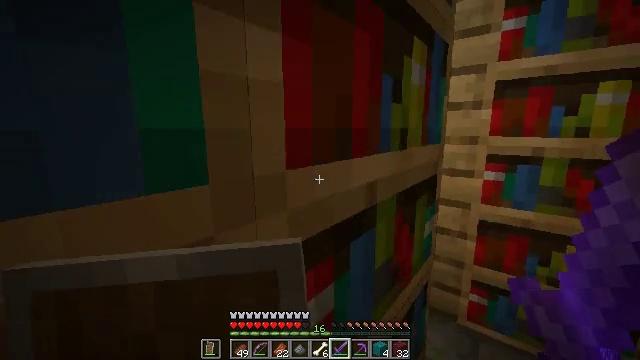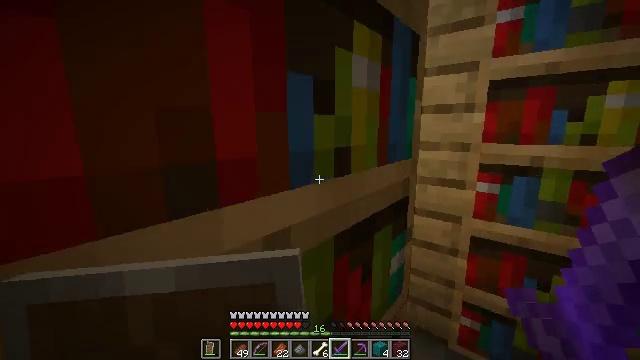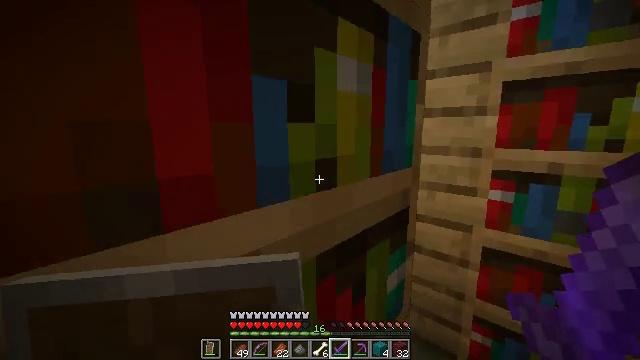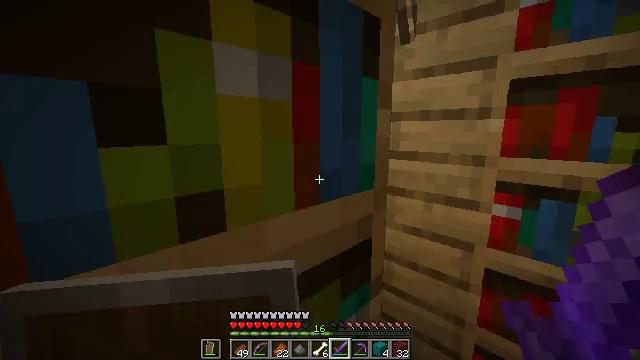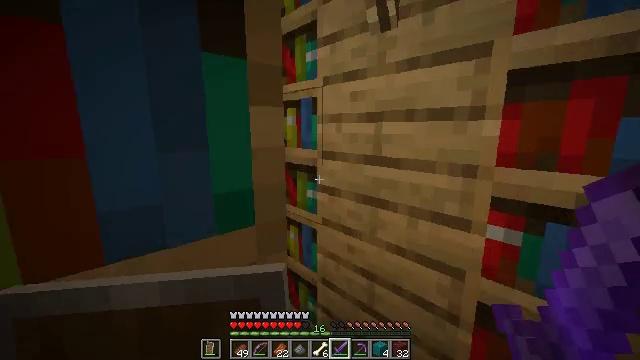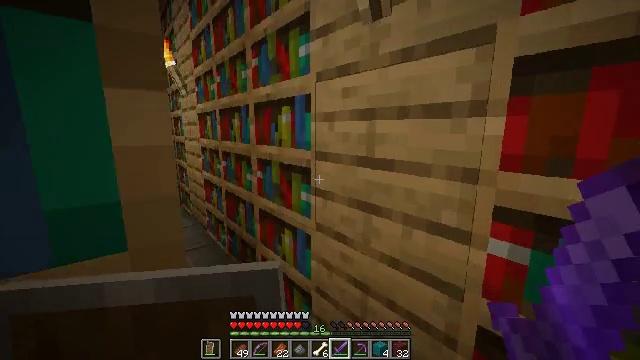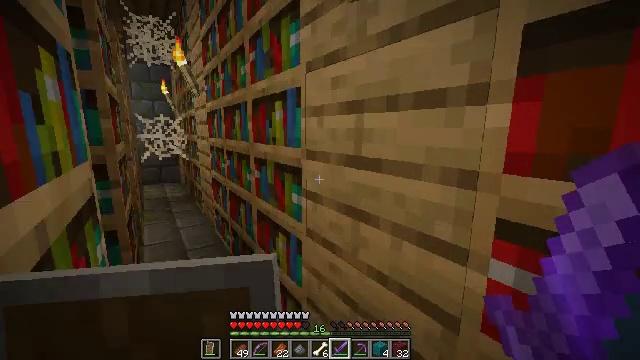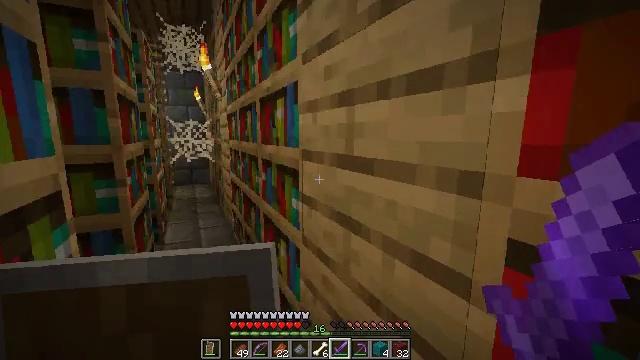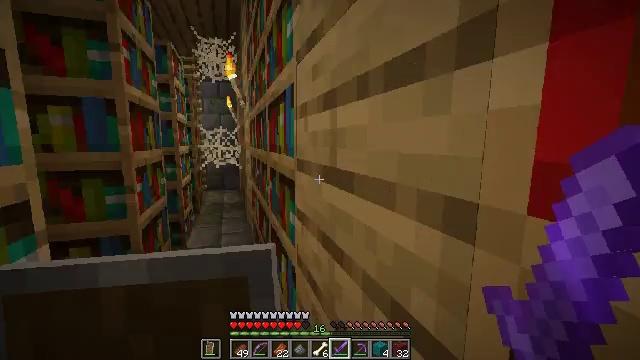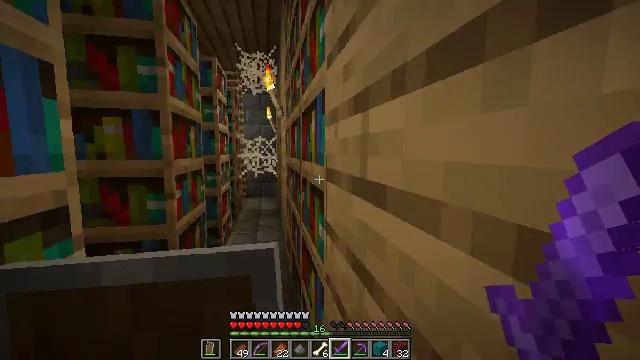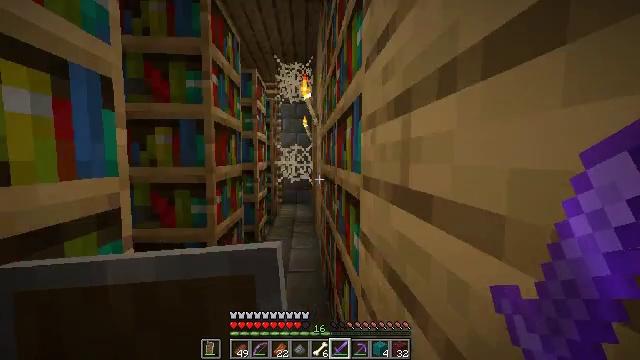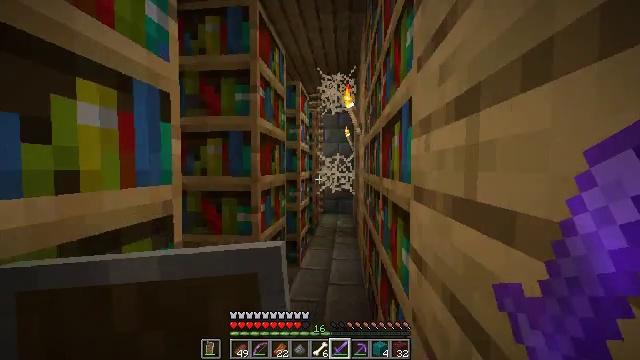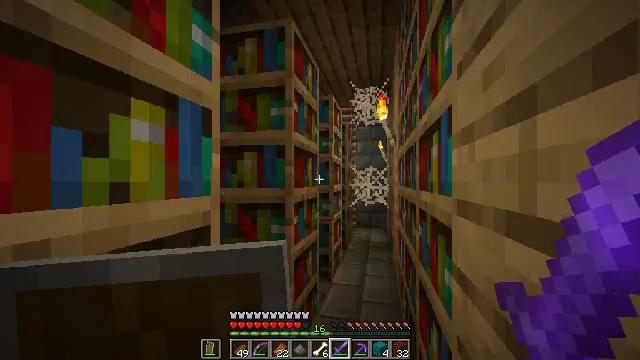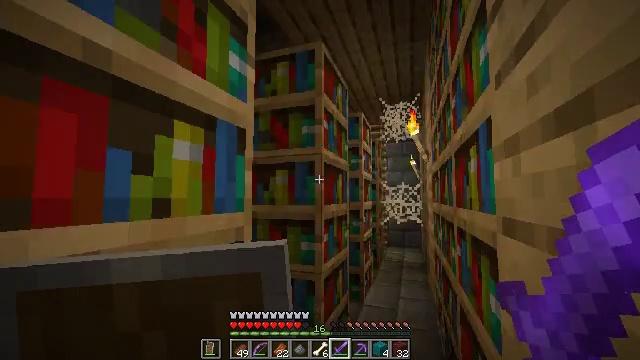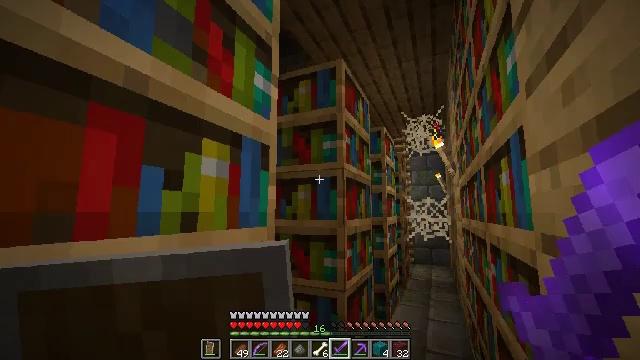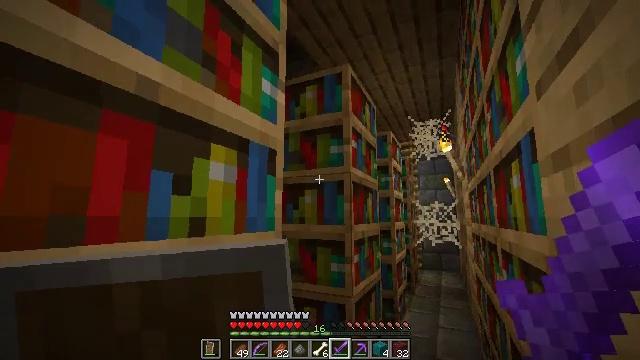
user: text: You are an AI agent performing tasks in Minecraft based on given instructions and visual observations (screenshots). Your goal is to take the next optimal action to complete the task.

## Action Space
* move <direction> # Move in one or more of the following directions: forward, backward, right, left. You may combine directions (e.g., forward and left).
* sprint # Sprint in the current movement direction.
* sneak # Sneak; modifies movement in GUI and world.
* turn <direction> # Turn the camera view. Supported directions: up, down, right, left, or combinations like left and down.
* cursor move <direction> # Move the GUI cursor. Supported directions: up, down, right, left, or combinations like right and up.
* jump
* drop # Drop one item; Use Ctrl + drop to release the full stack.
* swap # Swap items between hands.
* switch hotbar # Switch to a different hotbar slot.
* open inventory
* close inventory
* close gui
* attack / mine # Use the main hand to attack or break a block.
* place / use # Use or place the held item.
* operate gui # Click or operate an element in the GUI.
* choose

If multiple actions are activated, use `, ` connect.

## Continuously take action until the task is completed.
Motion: motion action
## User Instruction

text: Clear out the cobweb from the stronghold.
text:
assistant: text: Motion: move forward and move right
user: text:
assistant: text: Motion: move forward and move right, turn left
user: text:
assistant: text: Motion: move forward and move right, turn left
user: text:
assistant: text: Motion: move forward and move right, turn left
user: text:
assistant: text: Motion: move forward and move right, turn left
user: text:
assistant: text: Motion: move forward and move right, turn left
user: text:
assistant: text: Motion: move forward and move right, turn left
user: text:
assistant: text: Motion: move forward and move right, turn left and up
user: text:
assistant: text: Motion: move forward and move right, turn left and up
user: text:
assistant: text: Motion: move right, turn left and up
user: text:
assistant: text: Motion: turn left and up
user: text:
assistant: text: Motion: turn left and up
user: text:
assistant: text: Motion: turn left and up
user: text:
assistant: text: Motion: turn left and up
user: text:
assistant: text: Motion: turn left and up
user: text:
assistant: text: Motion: no_op
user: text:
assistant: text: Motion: no_op
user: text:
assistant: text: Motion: no_op
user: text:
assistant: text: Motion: turn right
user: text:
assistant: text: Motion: turn right and up
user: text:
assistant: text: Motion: turn up
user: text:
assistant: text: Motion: no_op
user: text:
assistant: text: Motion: turn right
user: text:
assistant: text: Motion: no_op
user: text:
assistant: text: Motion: move forward and move right, turn left
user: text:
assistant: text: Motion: move forward and move right, turn left
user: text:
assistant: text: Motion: move forward and move right, turn left
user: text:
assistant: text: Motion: move forward and move right, turn left
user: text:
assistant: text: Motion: move forward and move right, turn left
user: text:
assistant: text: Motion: move forward and move right, turn left